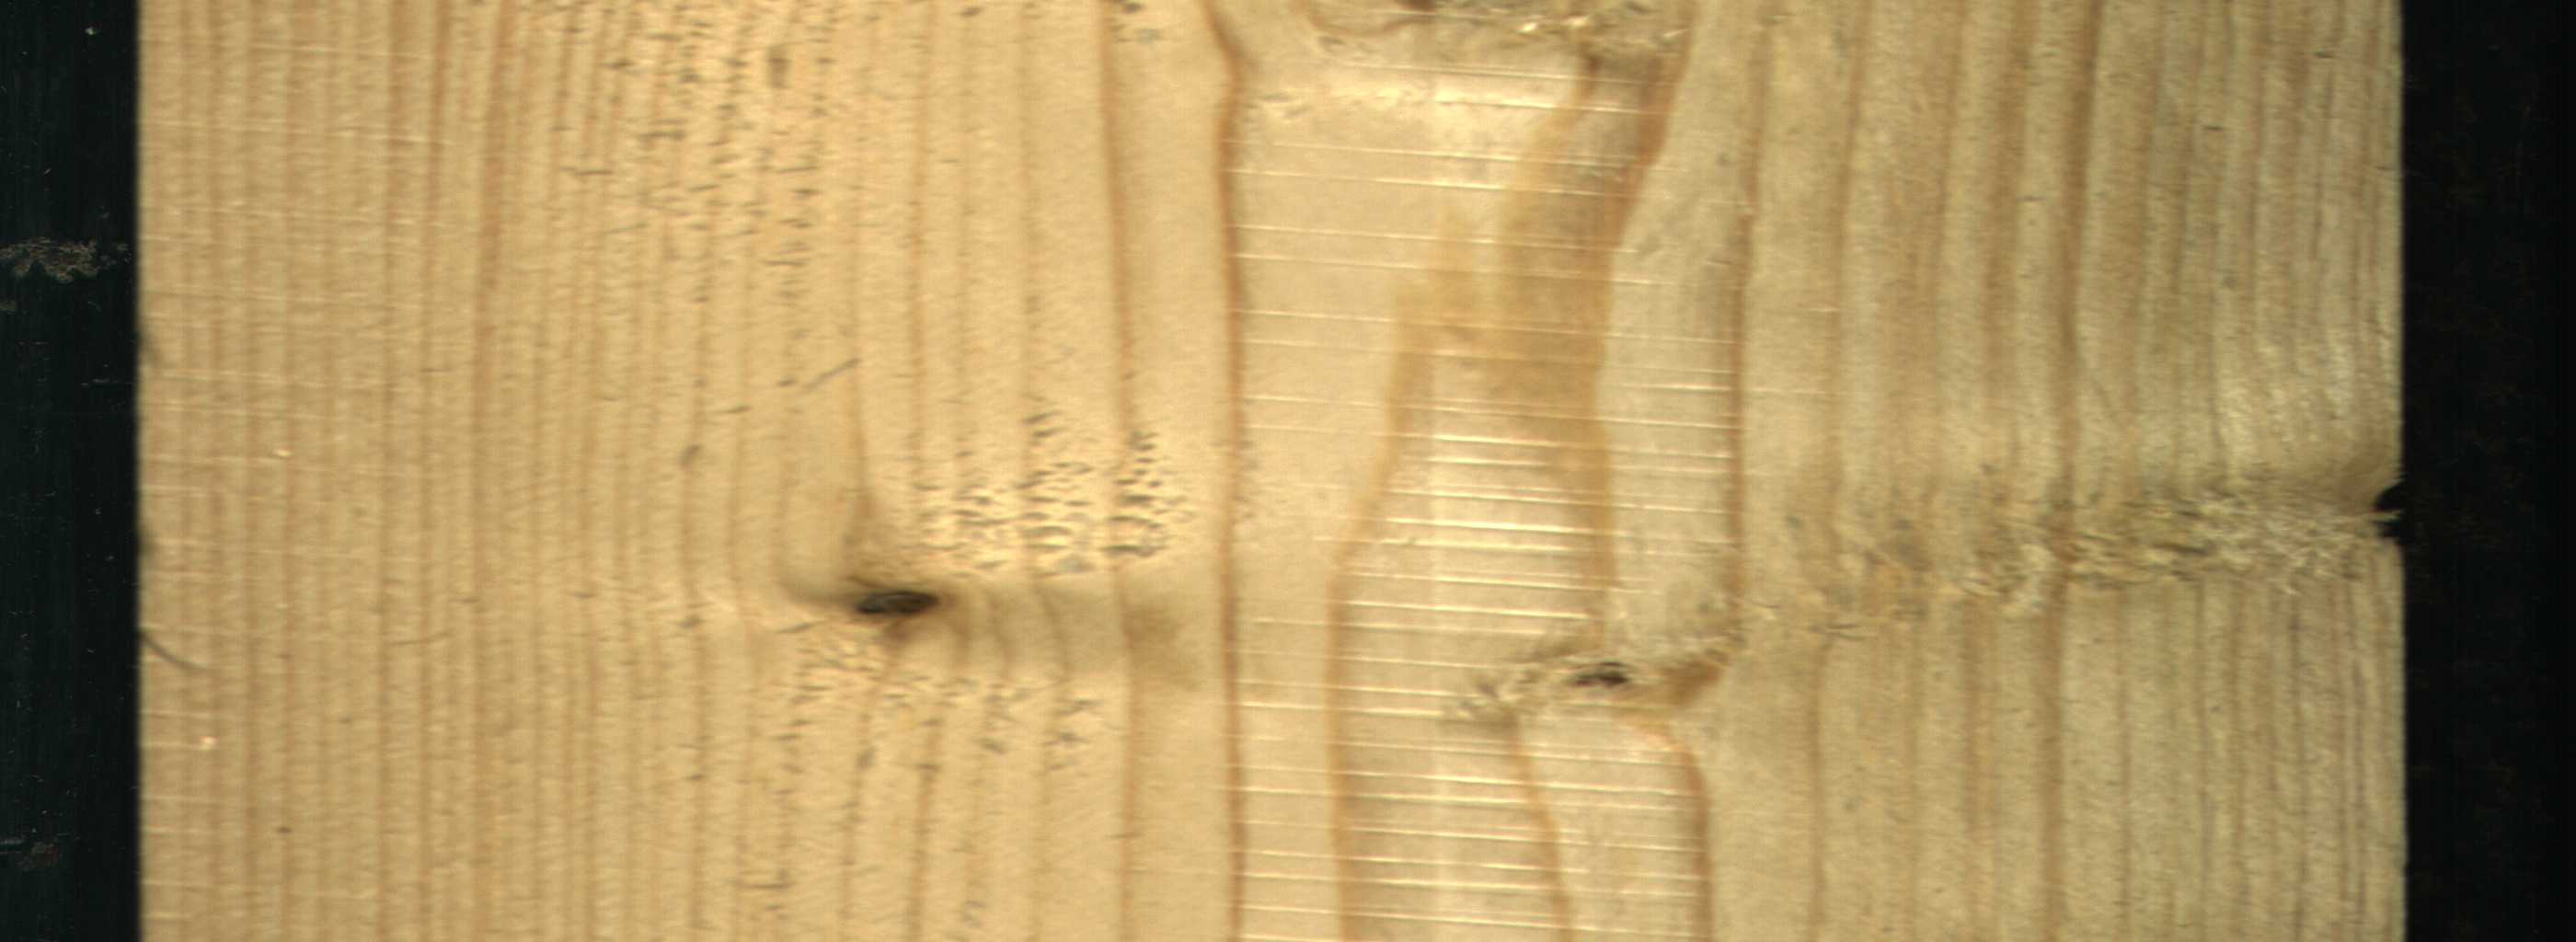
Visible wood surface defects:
Knot_missing
Dead_Knot
Live_Knot